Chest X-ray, AP view. Patient: 56 years old, sex M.
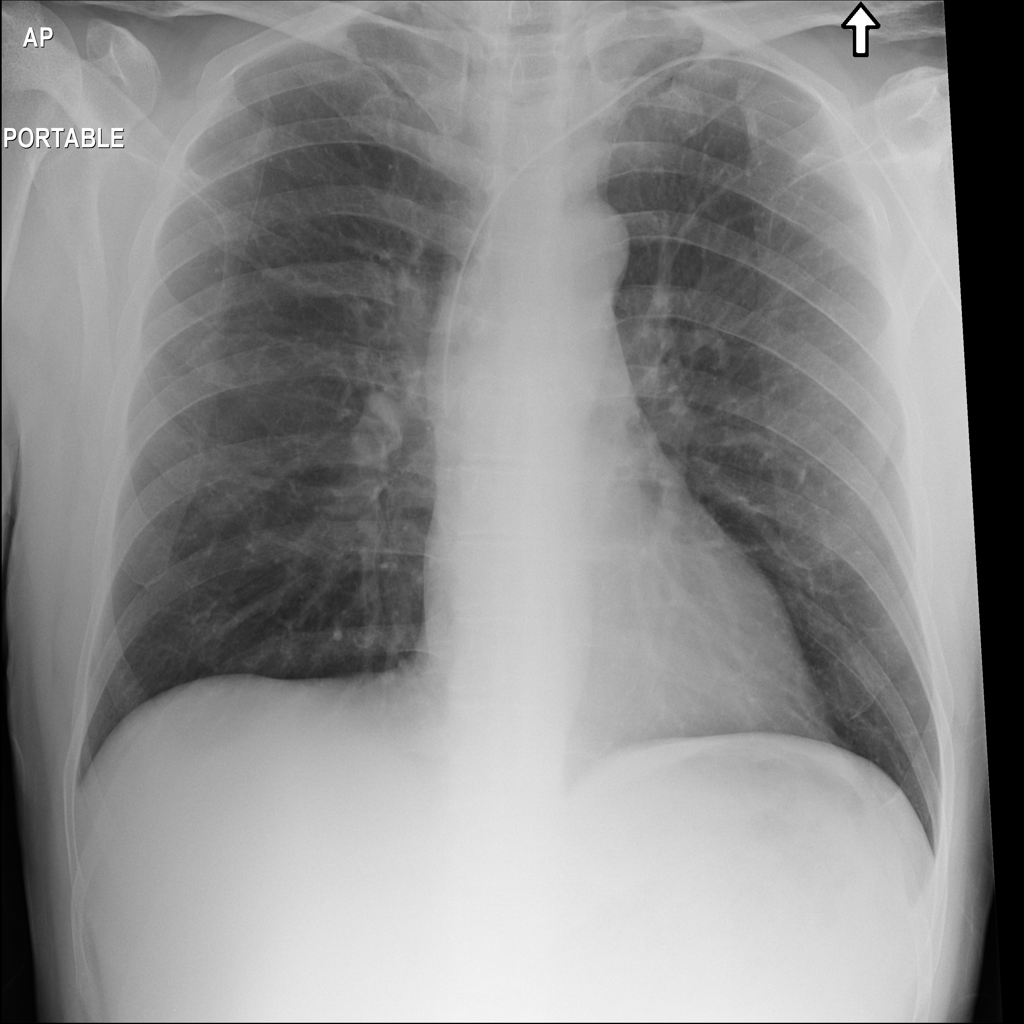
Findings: No Finding